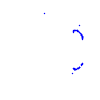
Particle: proton